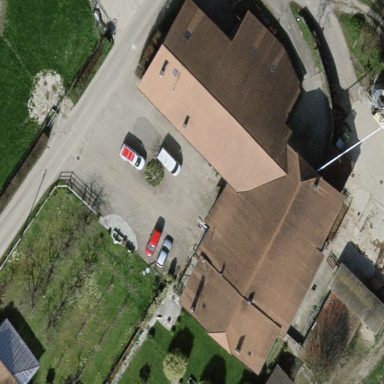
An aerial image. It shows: Farm building.